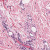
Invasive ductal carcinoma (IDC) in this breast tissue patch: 0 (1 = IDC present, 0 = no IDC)